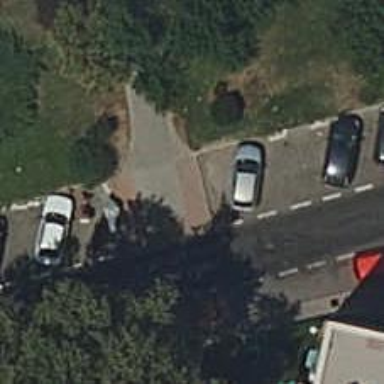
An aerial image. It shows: Bollard barrier.